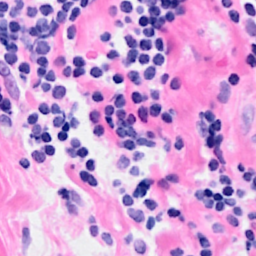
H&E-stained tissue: Breast